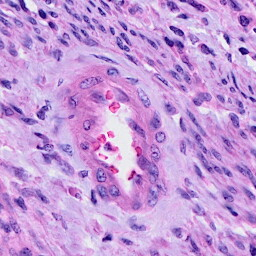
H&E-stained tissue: Cervix